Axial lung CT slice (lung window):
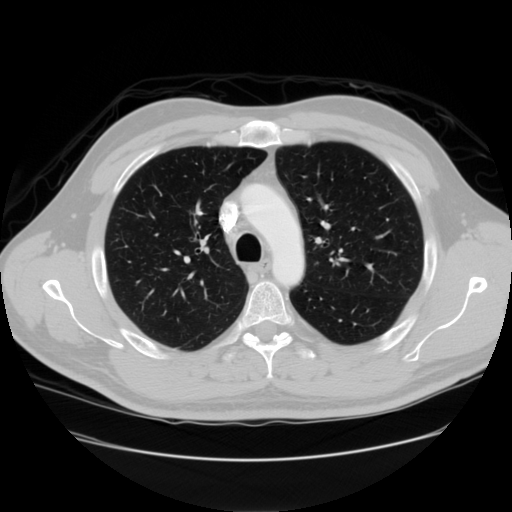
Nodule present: no